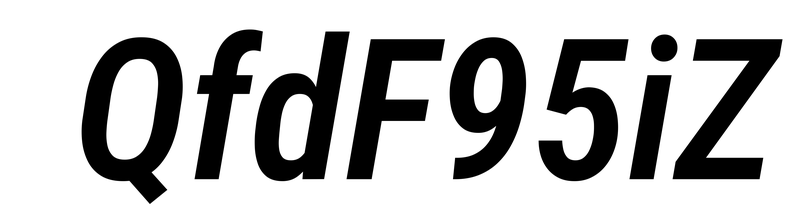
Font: Roboto-Italic_Condensed_SemiBold_Italic